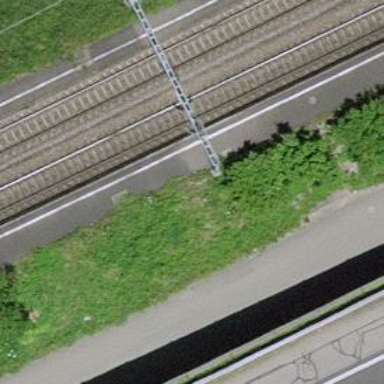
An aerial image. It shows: Railway service station.